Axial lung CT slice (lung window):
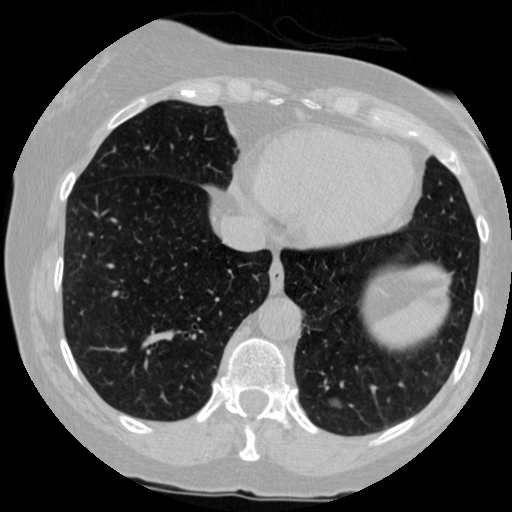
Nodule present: yes
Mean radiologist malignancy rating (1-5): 3.75